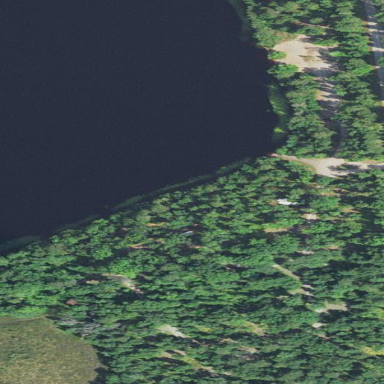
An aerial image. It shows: Campsite with pump for drinking water.